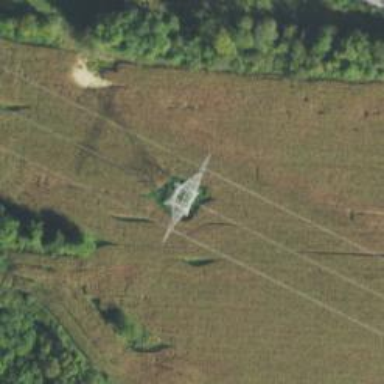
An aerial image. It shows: Lattice structure tower.